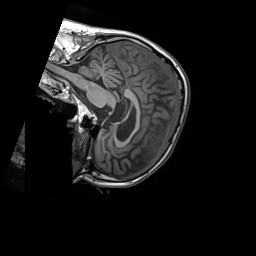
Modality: T1w
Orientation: sagittal
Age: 69
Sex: male
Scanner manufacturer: siemens
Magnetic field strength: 3 T
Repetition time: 1.55 s
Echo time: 0.00234 s